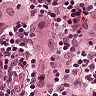
Metastatic tissue present: yes